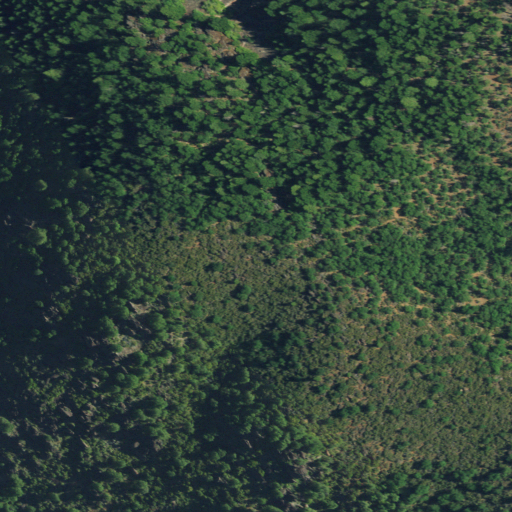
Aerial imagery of mountain in California named Johnson Hill containing evergreen forest and shrub